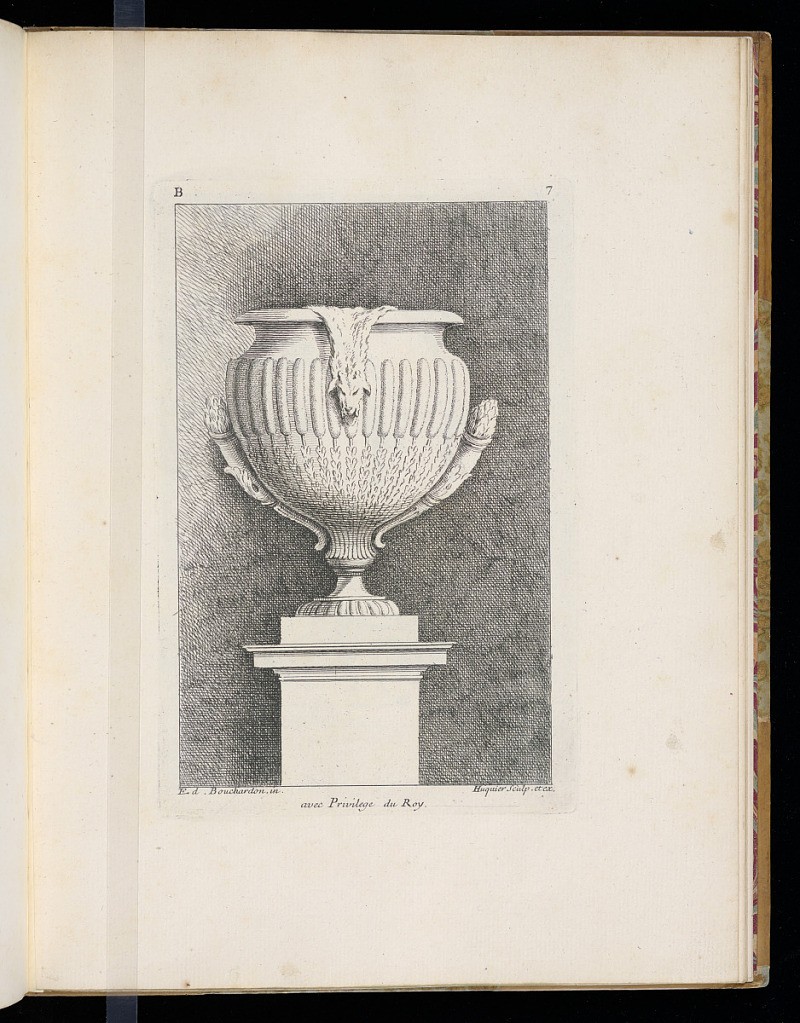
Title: Ornamental Vase Design
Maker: Edme Bouchardon, French, 1698–1762
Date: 1737
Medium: Etching on laid paper
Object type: Print
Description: A rotund vase with an overturned lip. A goat skin spills out the top of the vase at the center. The body of the vase has excised fluting on the top half; below are vegetal decorative tendrils. There is a knob on each side of the vase in the form of torches. The vase is elevated upon a tall, corniced plinth. The plate is lettered and numbered.